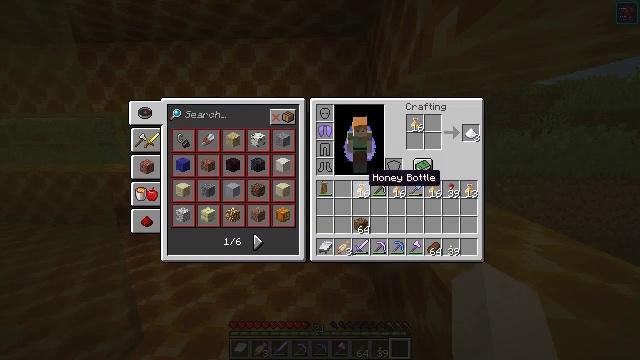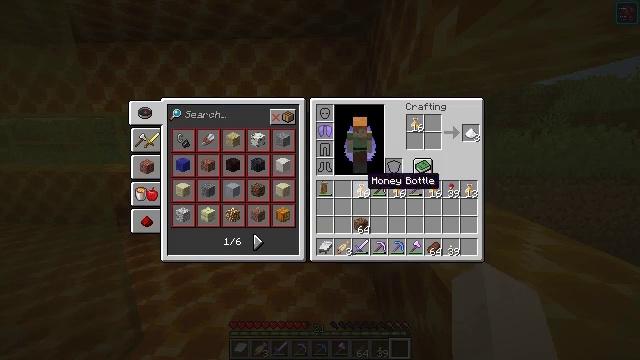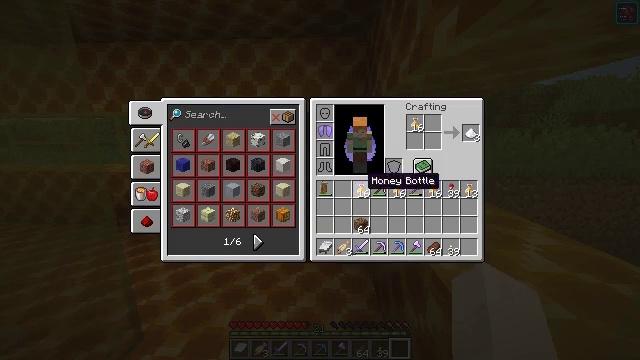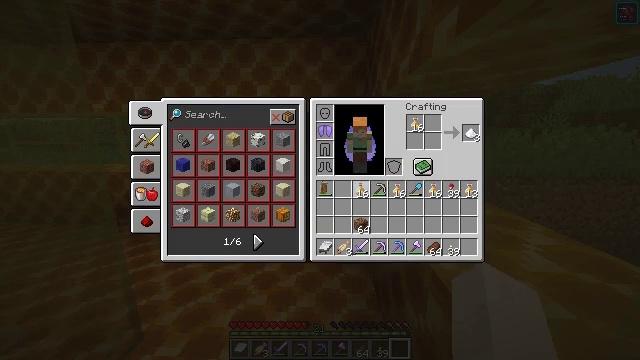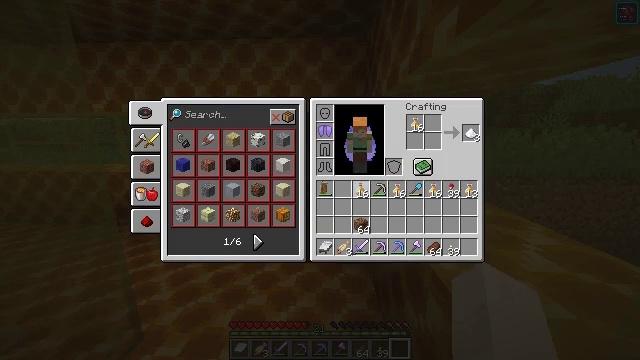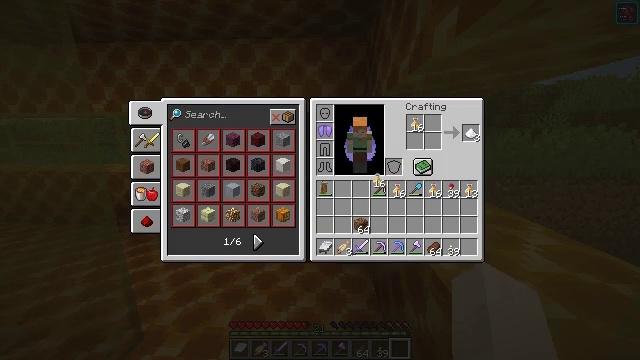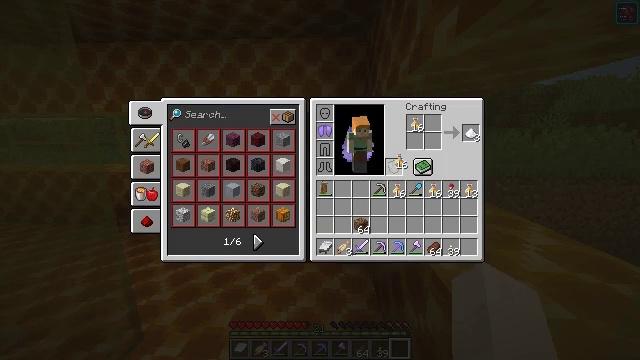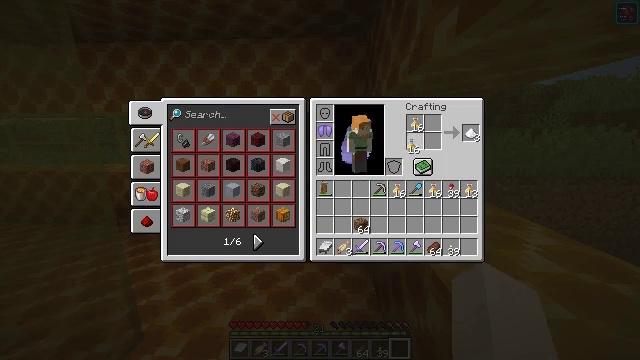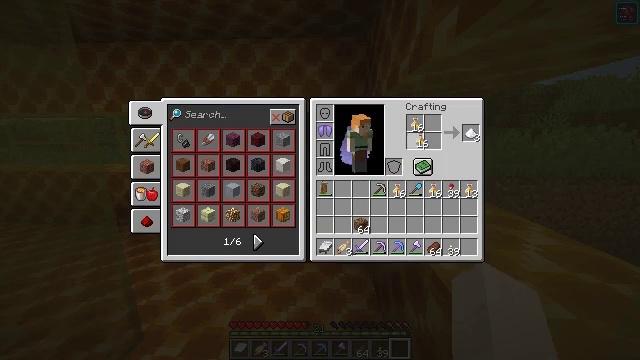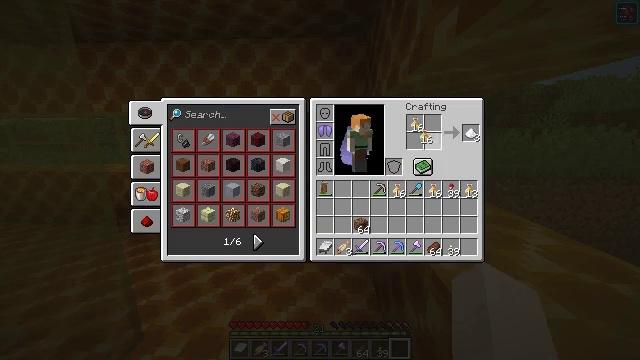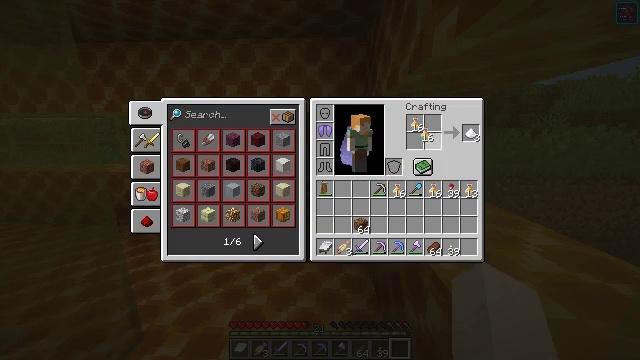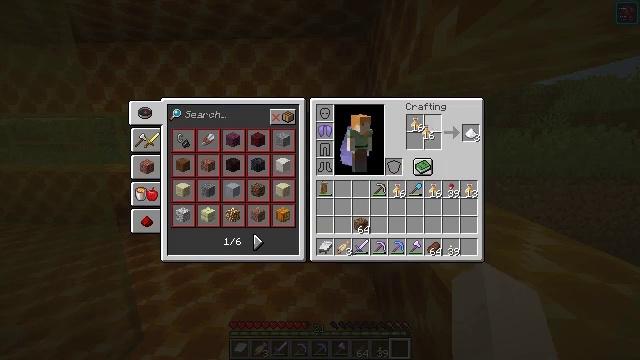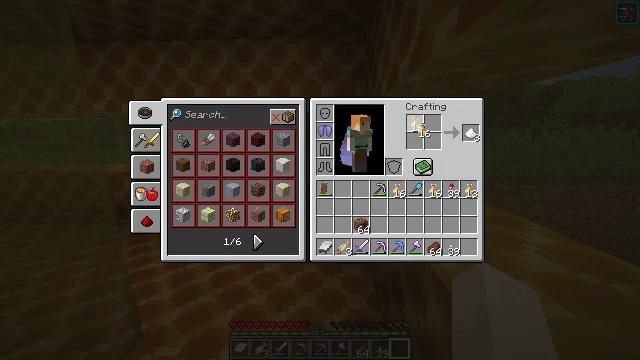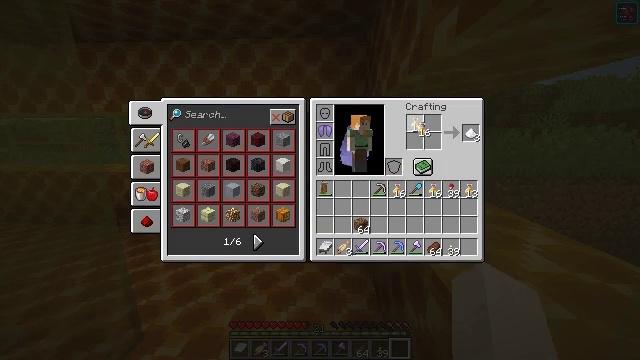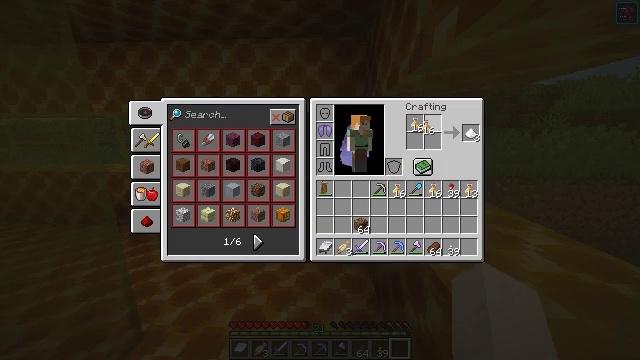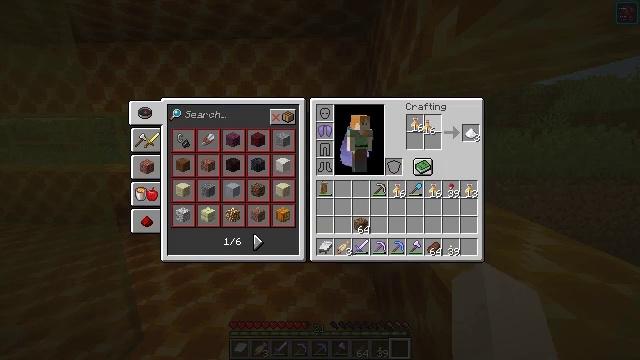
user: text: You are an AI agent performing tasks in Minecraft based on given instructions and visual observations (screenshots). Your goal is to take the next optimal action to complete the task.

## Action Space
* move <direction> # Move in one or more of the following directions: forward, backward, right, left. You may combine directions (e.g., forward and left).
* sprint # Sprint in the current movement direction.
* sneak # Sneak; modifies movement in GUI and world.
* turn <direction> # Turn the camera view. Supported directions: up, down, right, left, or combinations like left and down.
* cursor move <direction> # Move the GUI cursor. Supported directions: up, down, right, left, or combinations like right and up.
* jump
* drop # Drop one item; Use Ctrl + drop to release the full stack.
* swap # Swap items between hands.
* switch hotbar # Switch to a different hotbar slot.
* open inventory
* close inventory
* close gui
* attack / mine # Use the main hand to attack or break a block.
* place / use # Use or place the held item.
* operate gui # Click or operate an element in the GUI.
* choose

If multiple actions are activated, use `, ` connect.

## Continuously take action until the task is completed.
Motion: motion action
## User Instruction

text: Open the crafting table to craft a honey block.
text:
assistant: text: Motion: no_op
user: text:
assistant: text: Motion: no_op
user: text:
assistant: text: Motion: operate gui
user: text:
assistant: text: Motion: no_op
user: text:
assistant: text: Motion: cursor move right and up
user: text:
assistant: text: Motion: cursor move right and up
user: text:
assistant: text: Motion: cursor move right and up
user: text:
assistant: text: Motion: cursor move right
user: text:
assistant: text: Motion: no_op
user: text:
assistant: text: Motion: no_op
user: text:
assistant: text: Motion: no_op
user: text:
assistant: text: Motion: no_op
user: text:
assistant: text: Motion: no_op
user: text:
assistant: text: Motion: no_op
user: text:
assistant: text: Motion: operate gui
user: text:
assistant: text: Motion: operate gui
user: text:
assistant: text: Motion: operate gui
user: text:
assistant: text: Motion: no_op
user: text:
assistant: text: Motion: no_op
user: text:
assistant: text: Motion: no_op
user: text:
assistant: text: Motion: no_op
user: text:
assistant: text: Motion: no_op
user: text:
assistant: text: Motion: cursor move left
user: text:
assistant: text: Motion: cursor move left and down
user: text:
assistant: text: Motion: cursor move down
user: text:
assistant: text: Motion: no_op
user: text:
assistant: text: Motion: cursor move down
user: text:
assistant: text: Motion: cursor move down
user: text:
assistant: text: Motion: no_op
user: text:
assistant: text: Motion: no_op